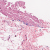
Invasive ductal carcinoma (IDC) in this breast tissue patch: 0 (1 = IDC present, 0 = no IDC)